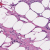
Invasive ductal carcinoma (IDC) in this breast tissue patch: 0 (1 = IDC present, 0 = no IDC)